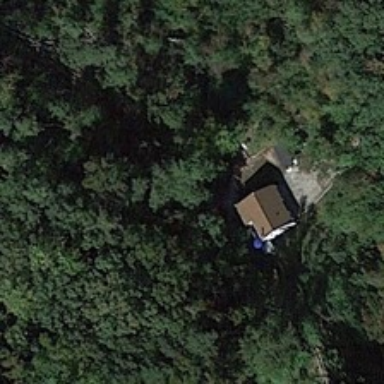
A building is surrounded by many large green trees .